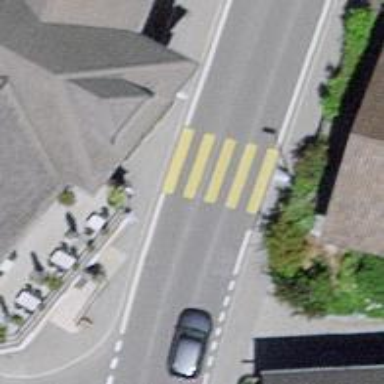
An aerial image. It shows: Uncontrolled zebra crossing on the road.